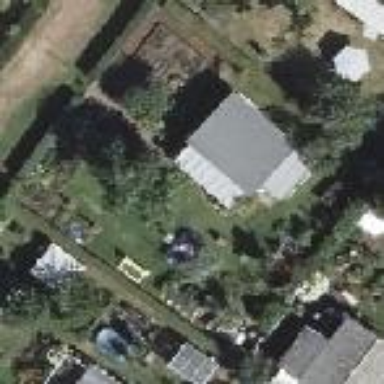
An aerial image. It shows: Plot in the allotments.